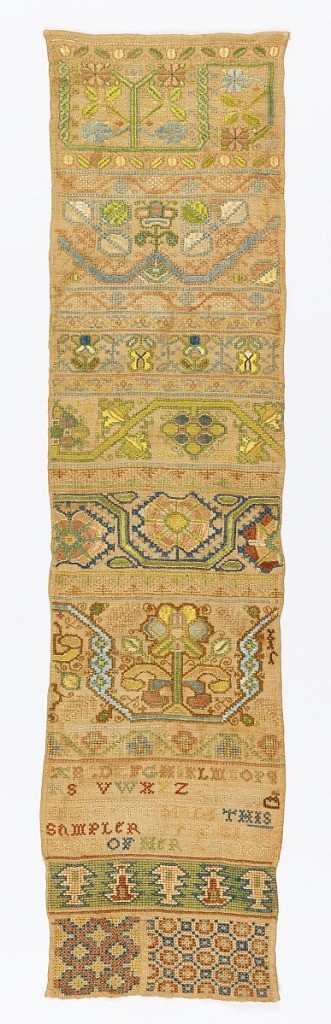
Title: Sampler
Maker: Sarah Barrett
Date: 1678
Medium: silk embroidery, linen foundation Technique: cross, satin, eyelet, double running, chain and couching stitches on plain weave
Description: Cross borders in floral and geometric, alphabet and a signature.